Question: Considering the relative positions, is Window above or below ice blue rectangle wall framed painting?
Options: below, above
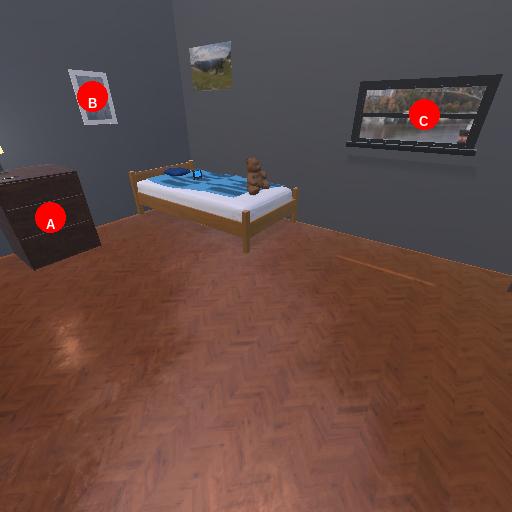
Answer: below